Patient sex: F
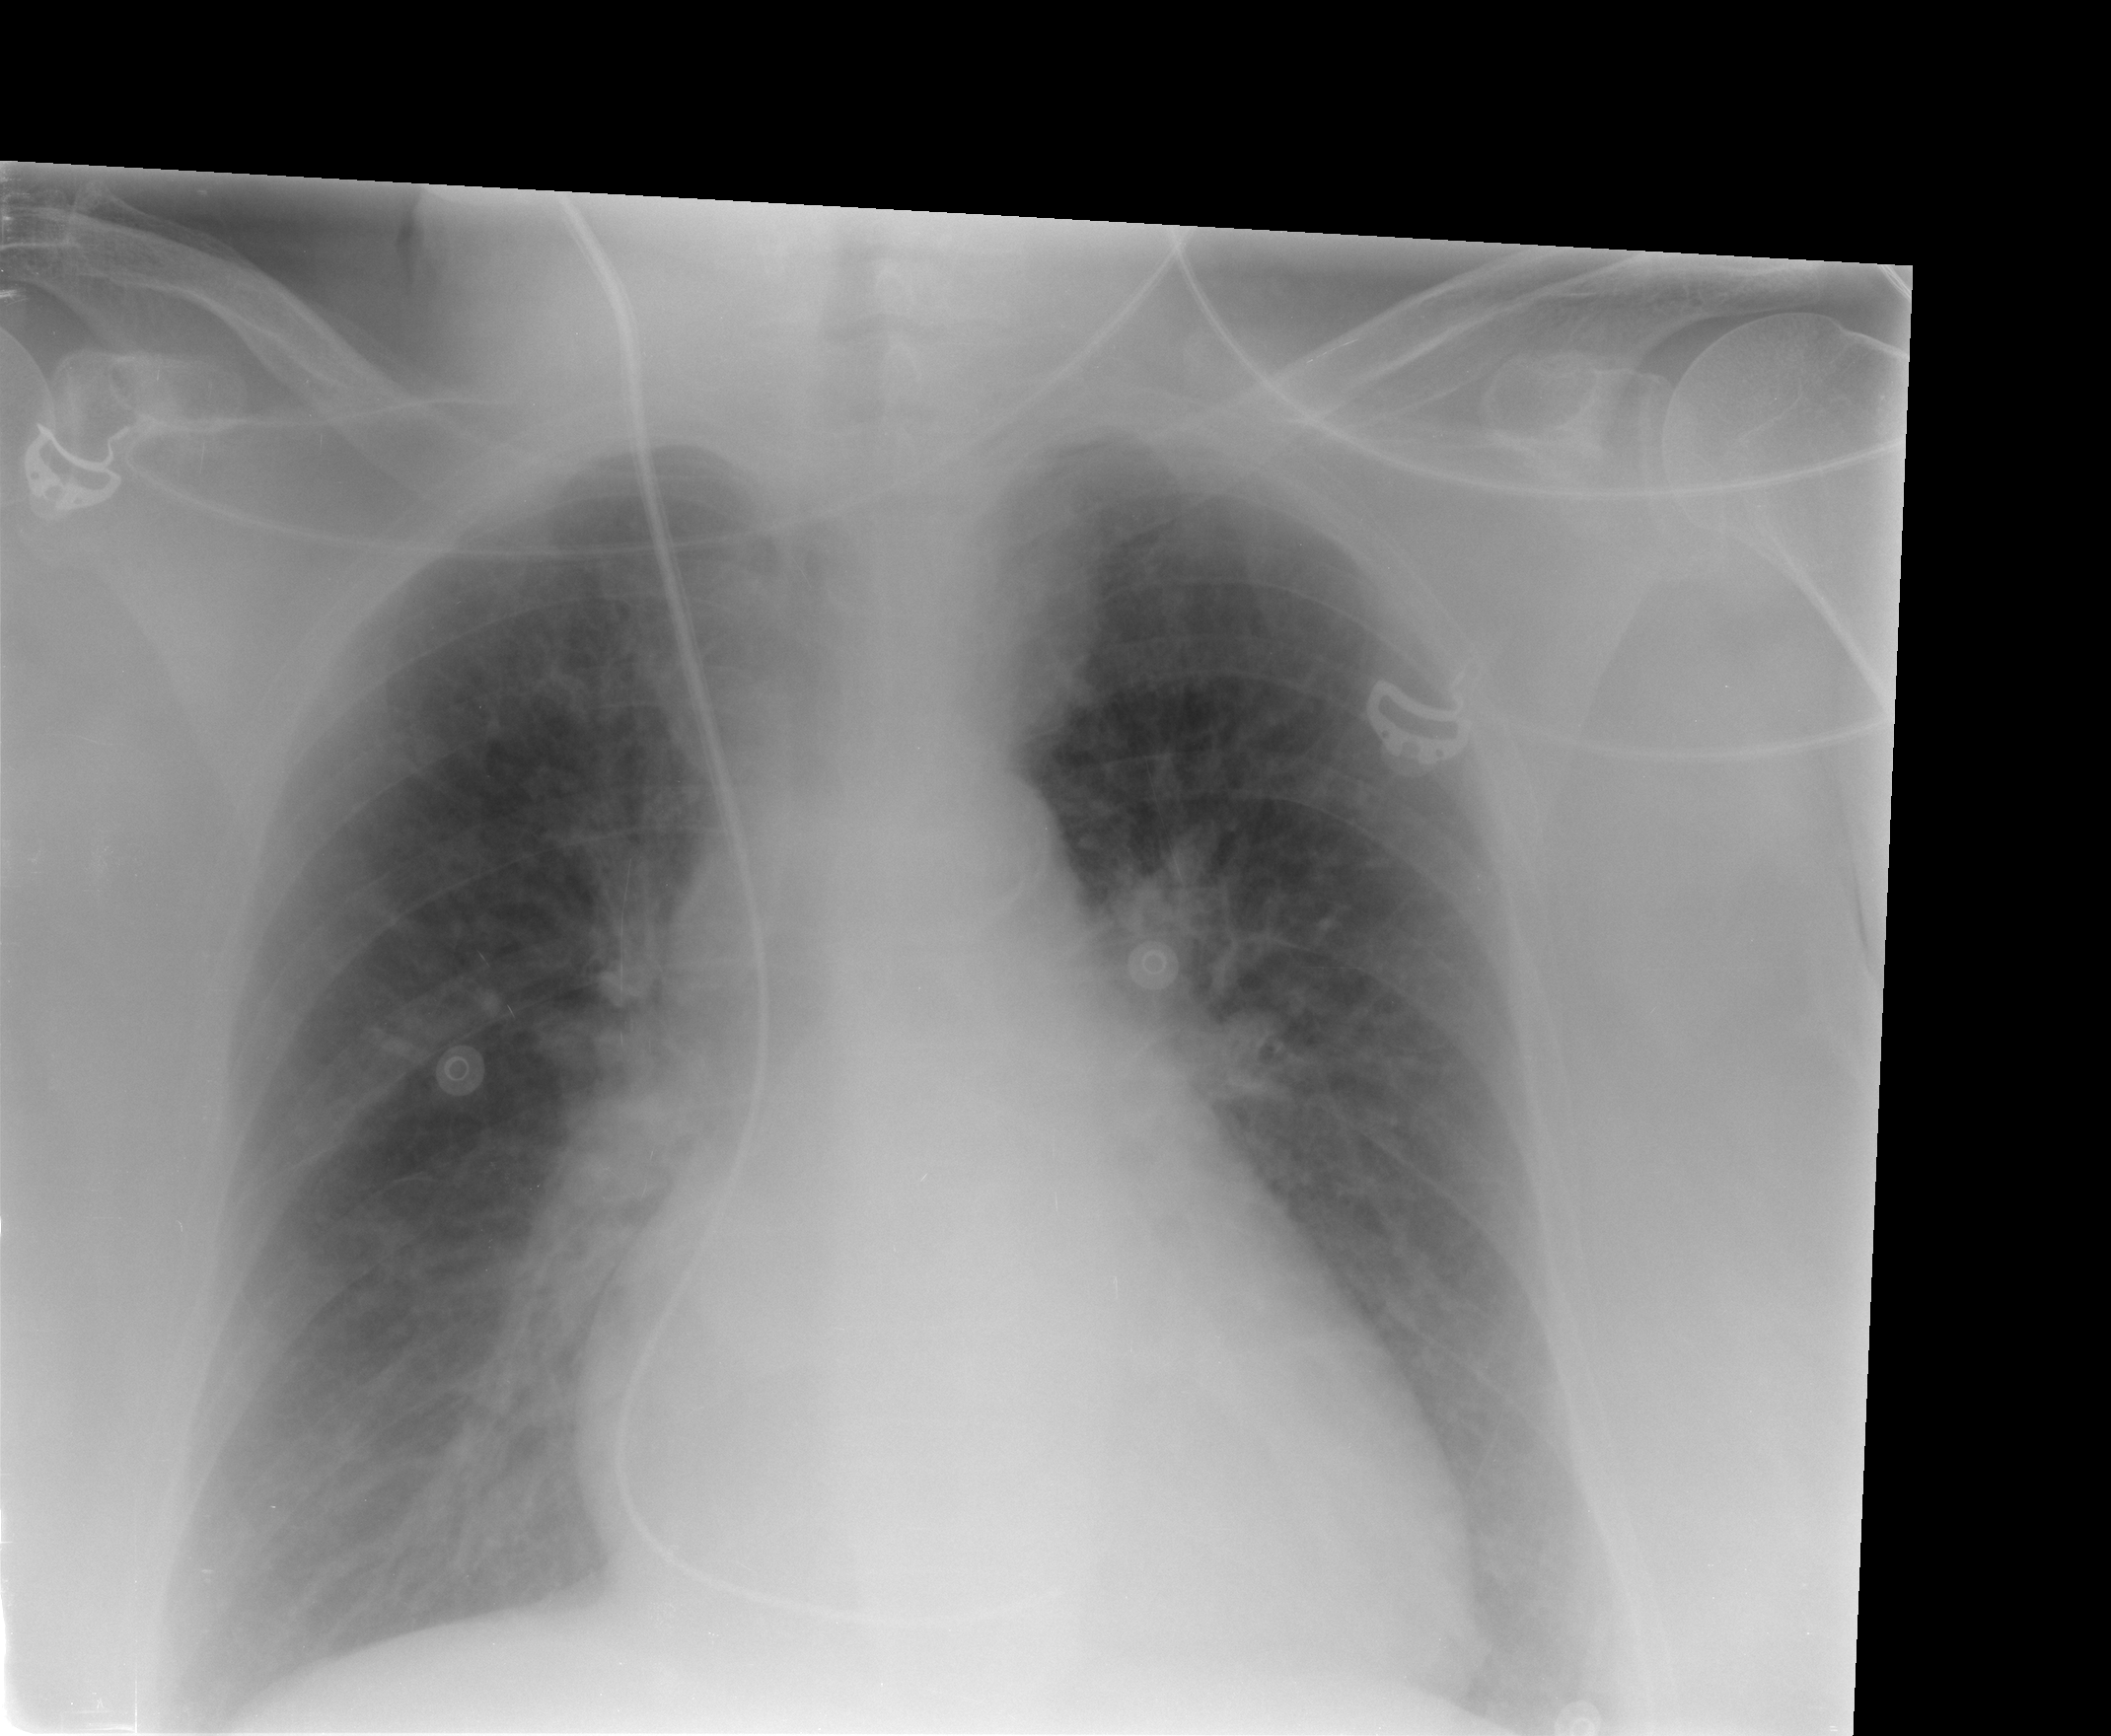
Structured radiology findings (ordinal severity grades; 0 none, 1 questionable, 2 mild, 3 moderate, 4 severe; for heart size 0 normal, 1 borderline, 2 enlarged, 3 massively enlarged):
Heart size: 2
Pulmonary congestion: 2
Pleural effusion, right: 0
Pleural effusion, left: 0
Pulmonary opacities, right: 0
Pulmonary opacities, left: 0
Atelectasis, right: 0
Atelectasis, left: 0